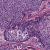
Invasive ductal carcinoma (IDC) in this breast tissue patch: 0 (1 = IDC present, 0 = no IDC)